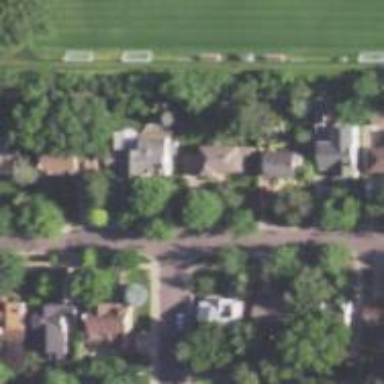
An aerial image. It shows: Residential road with sidewalk on the left side.